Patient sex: F
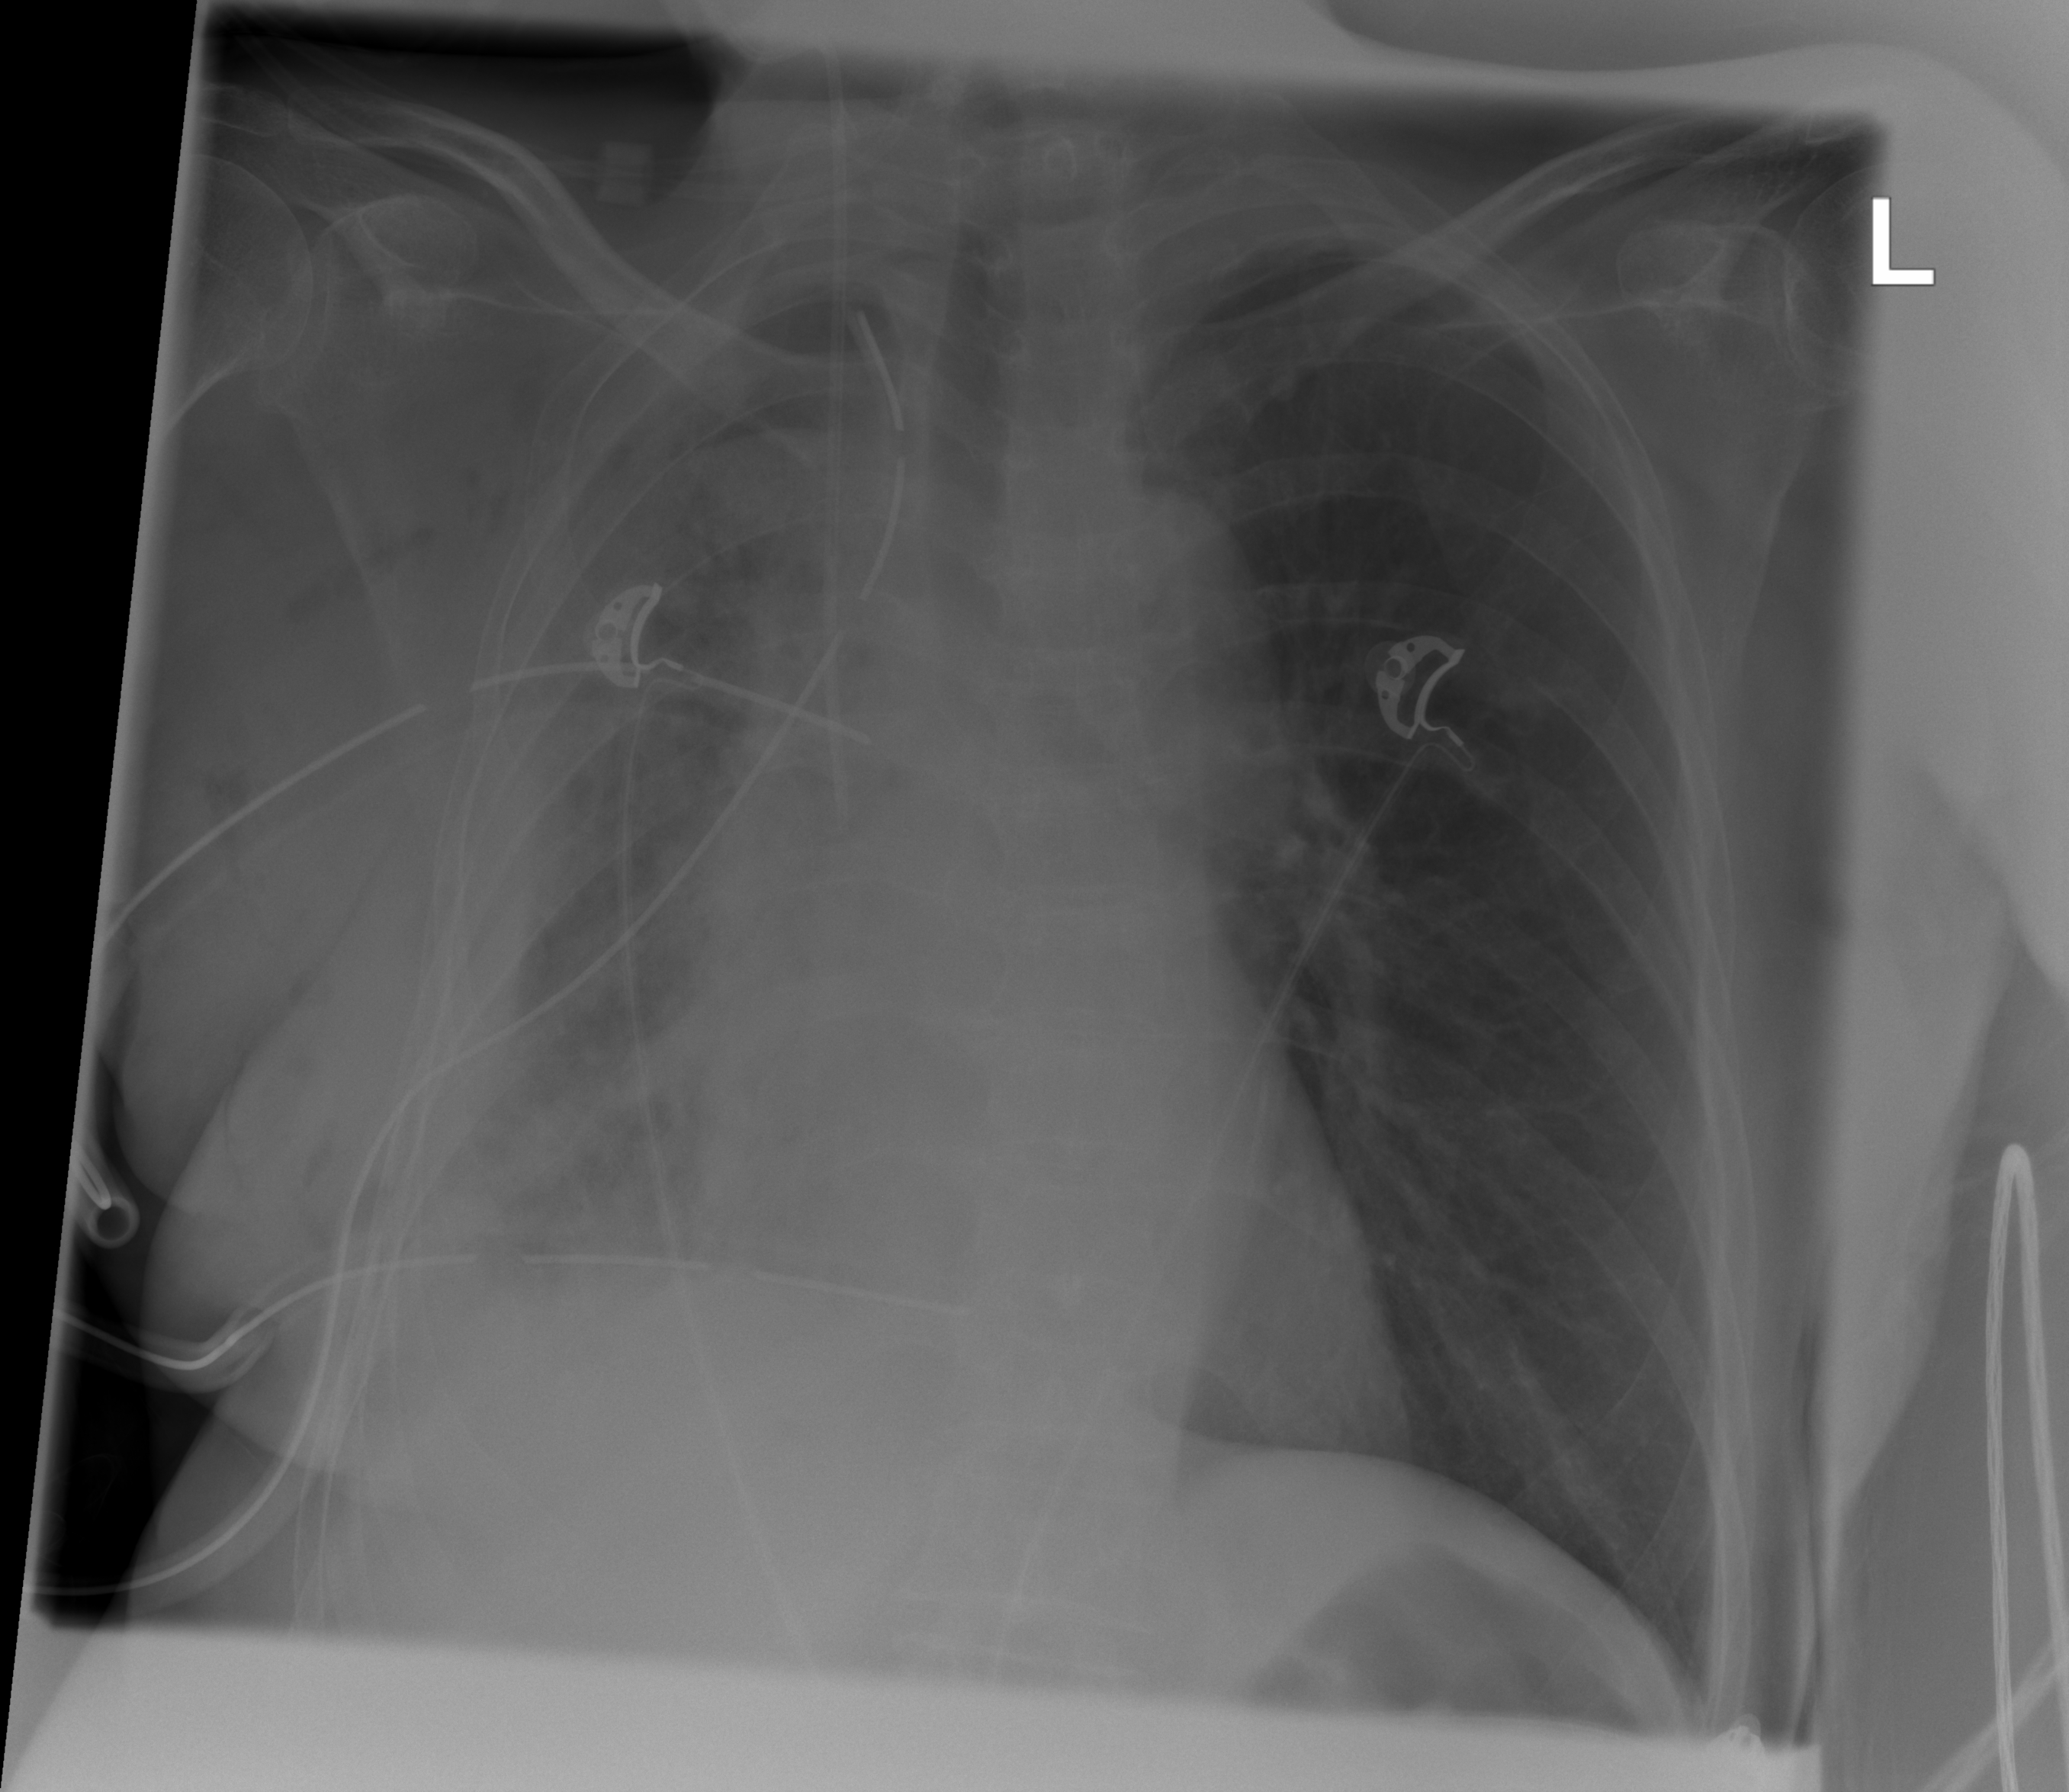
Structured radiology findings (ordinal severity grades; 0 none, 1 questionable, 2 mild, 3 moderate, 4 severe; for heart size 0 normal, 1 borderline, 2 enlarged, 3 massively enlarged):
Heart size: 0
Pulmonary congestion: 0
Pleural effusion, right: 3
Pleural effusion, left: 0
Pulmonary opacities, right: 3
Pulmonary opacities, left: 0
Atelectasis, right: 4
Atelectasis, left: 2